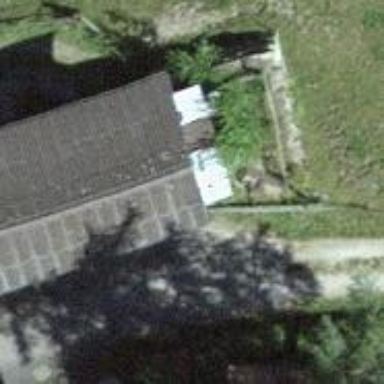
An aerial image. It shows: Shed building.